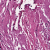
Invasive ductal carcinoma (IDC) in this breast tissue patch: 0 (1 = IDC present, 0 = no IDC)